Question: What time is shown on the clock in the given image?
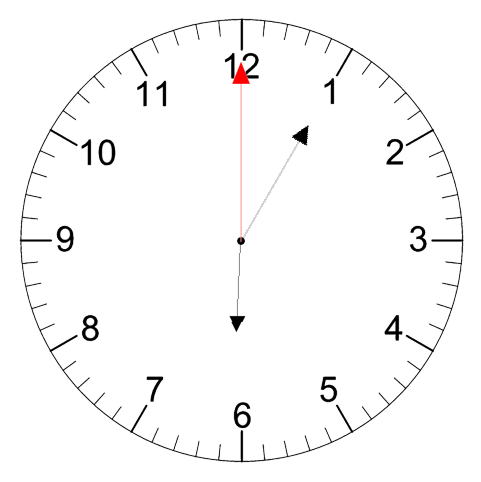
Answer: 06:05:00